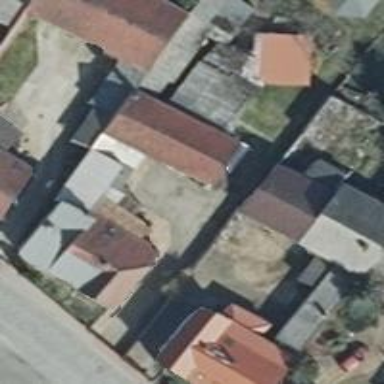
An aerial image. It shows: Residential building.